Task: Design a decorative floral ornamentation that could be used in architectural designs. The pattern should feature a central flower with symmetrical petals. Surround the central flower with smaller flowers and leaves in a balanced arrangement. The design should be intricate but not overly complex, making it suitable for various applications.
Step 679:
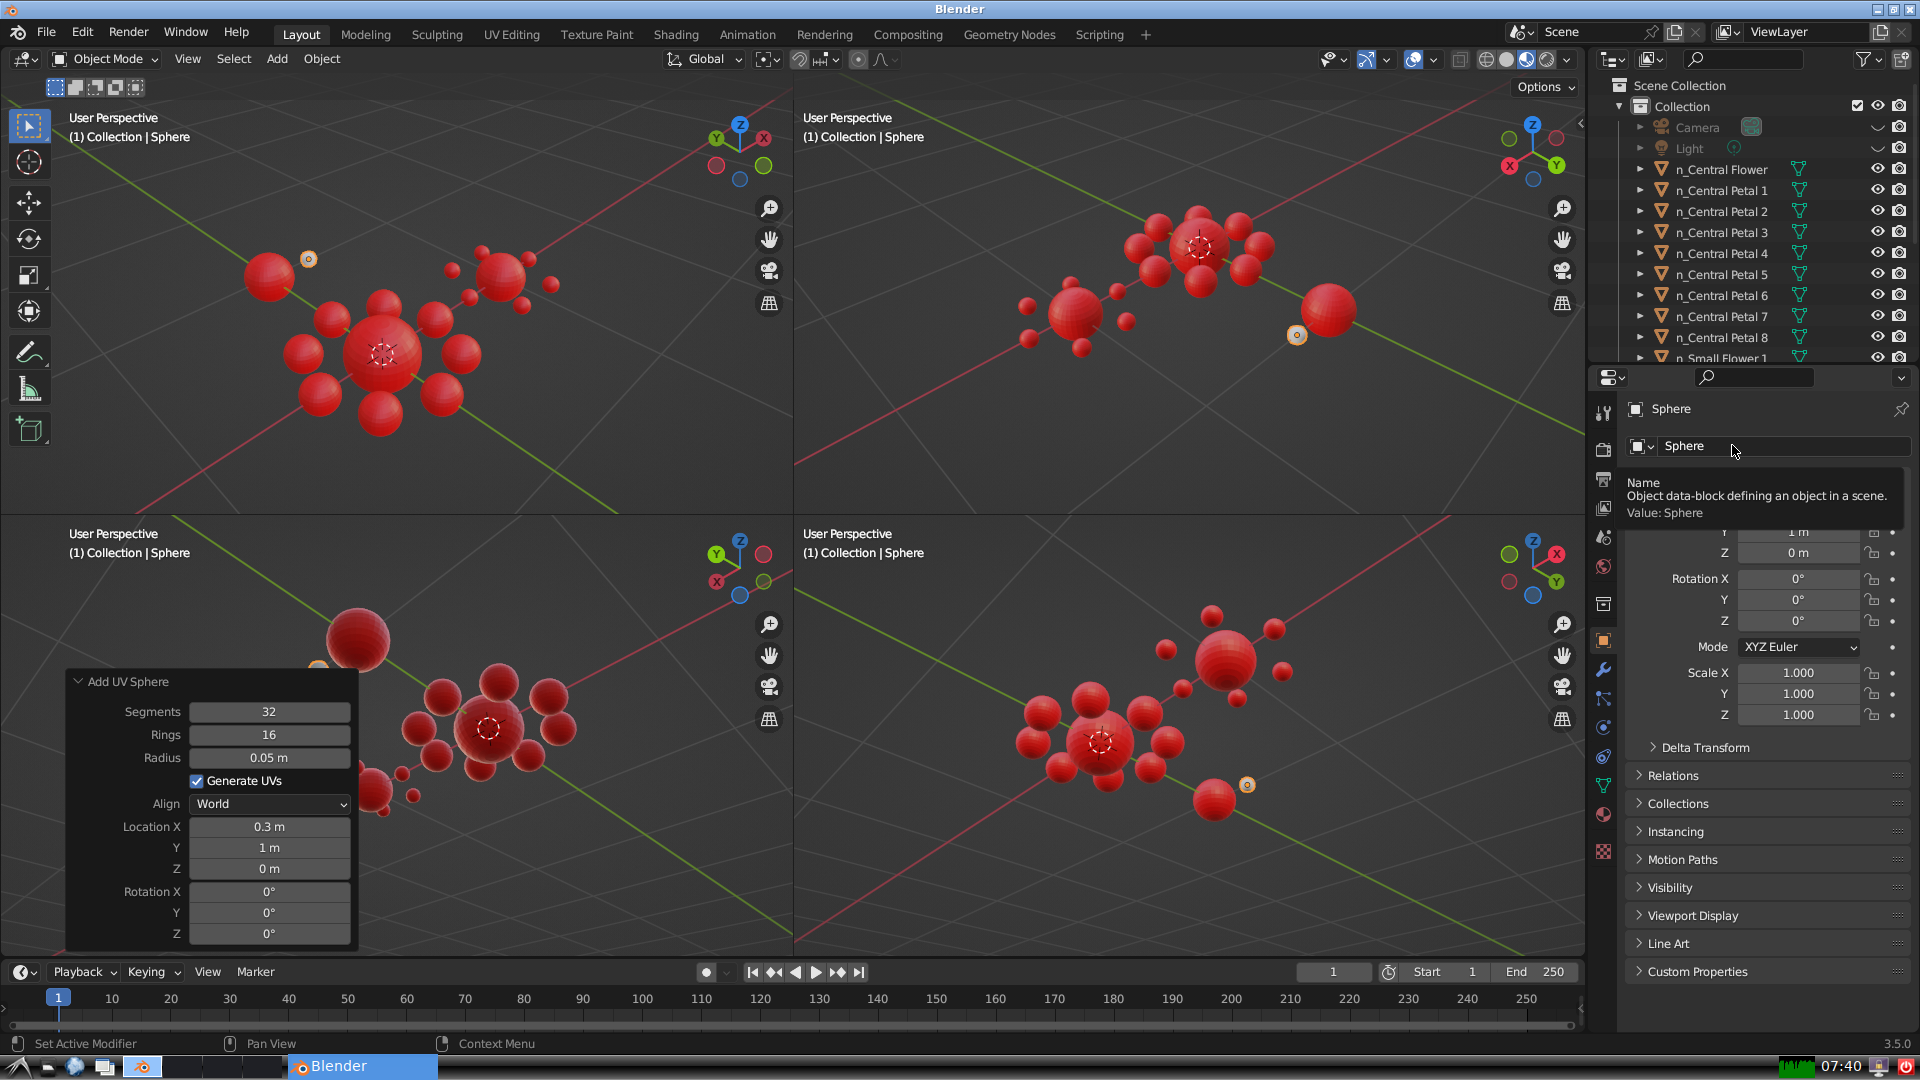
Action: click: no